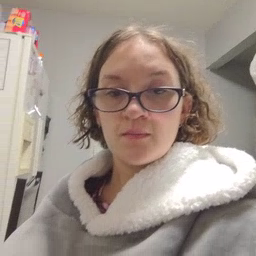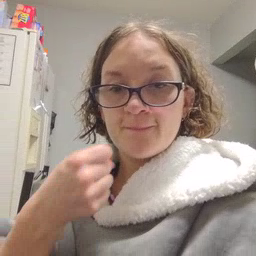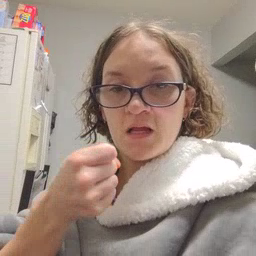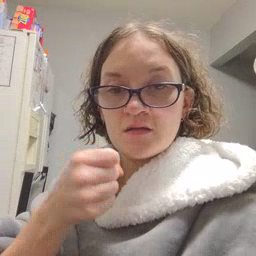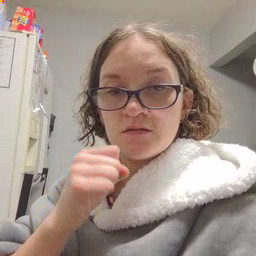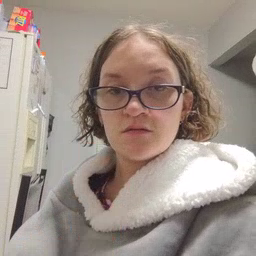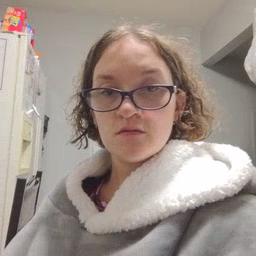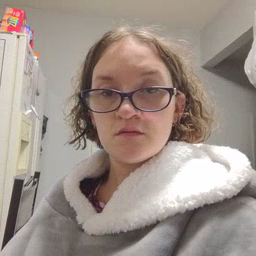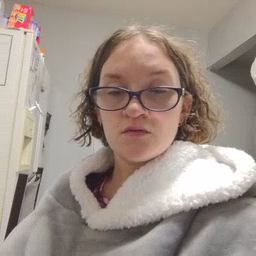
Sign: make